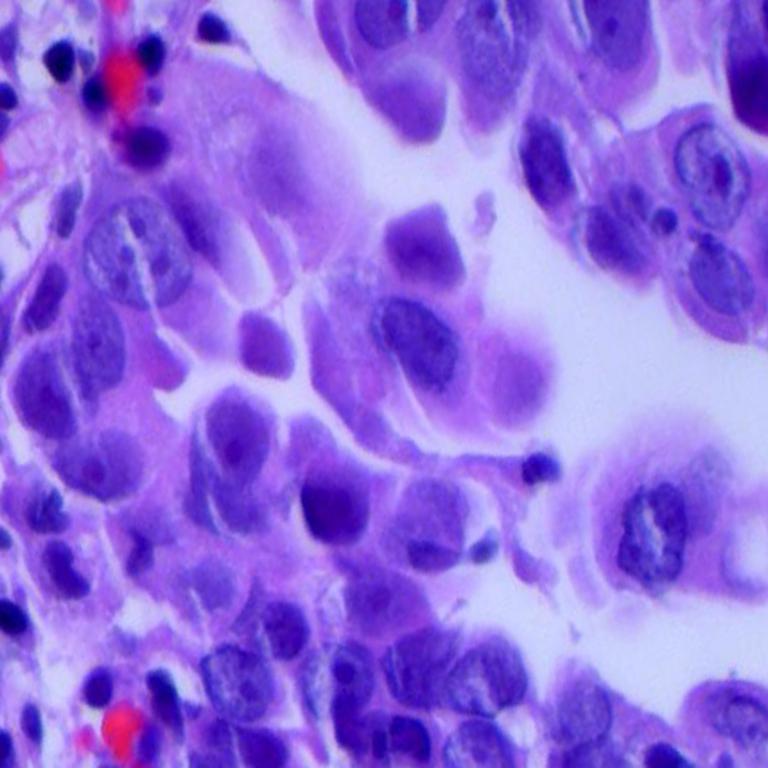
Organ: lung
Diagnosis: adenocarcinomas